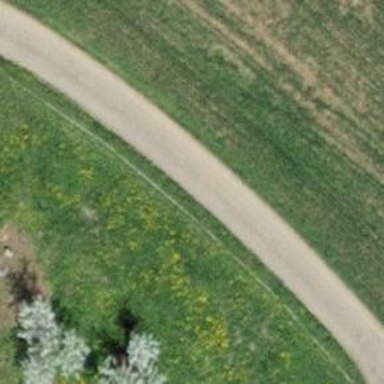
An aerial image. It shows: Unclassified road with paved surface.